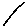
Label: line